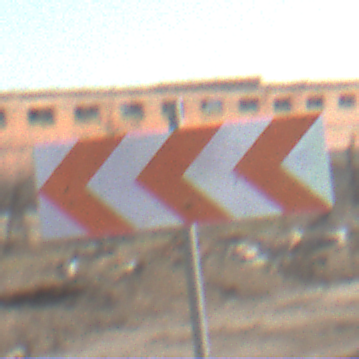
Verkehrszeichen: RichtungstafelnInKurvenGrossRechts
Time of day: Midday
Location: Outdoor (Suburban)
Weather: PartlyCloudy
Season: NotSpecified
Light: Natural